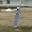
Label: 1